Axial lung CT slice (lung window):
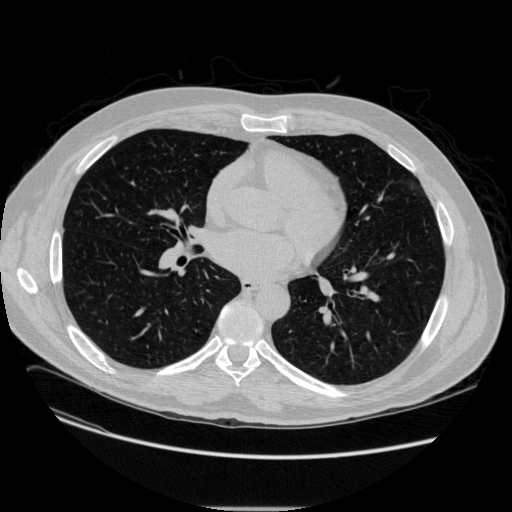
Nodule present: no